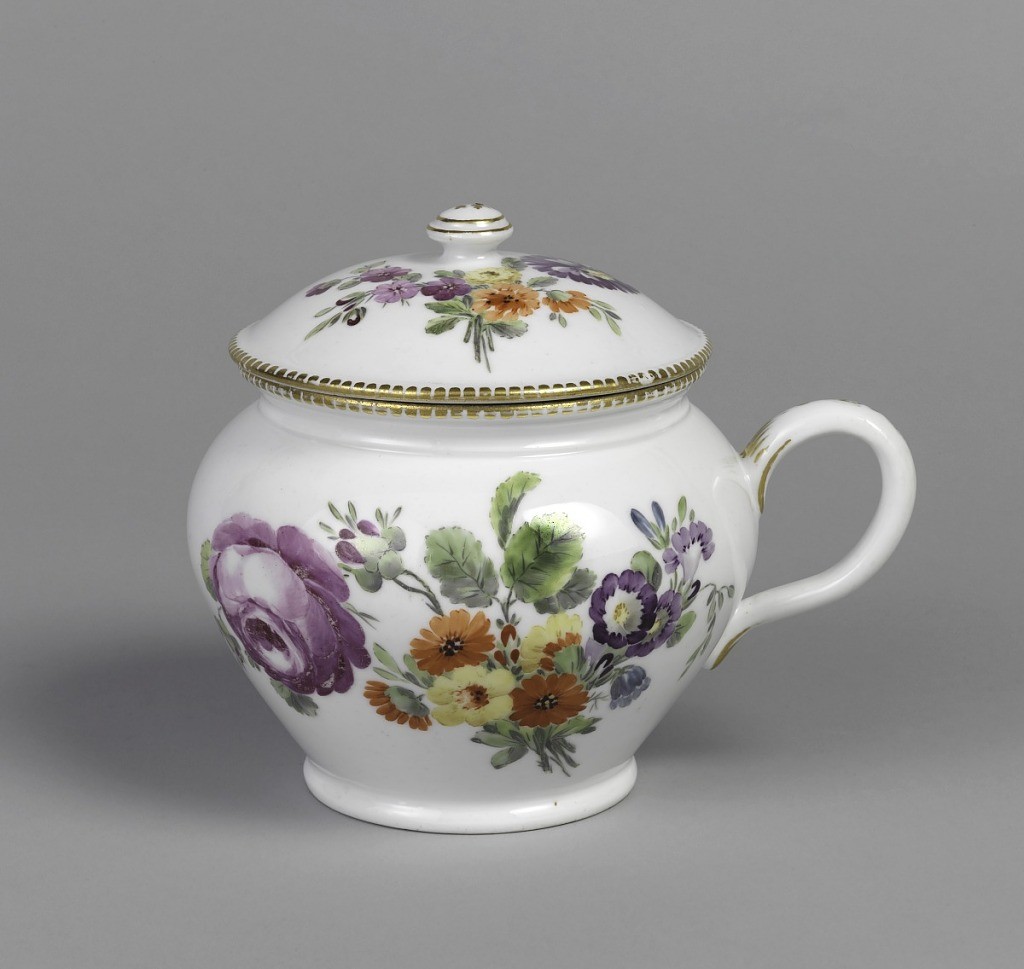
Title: Jug and lid
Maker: Imperial Porcelain Manufactory, St. Petersburg, Russia
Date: ca. 1765
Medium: Glazed porcelain
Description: Bulbous jug with loop handle and lid with button finial. Jug and lid have gilt rim, and both decorated with purple and orange blossoms, and green leaves and stems on white background.